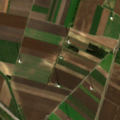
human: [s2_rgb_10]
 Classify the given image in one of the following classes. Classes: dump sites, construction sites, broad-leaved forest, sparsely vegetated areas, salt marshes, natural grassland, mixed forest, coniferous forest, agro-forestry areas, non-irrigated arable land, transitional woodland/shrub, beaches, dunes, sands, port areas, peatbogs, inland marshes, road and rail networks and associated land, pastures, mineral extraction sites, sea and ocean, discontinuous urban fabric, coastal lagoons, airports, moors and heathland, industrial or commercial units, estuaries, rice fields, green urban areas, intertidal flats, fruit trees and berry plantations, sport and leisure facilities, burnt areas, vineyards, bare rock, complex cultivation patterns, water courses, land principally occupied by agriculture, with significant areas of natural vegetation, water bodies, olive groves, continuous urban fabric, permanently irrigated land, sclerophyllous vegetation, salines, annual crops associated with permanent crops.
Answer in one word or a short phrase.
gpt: non-irrigated arable land, mixed forest